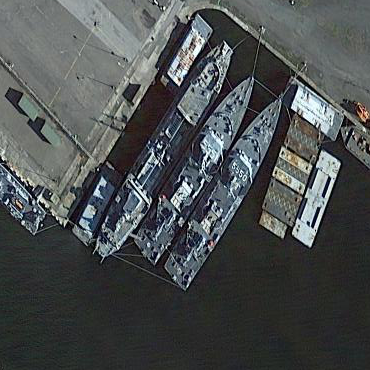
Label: combat